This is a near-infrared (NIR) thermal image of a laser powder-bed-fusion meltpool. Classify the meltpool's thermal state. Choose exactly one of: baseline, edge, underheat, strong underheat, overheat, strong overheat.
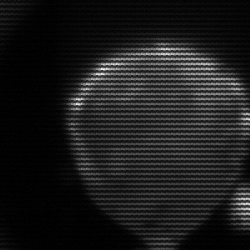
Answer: edge